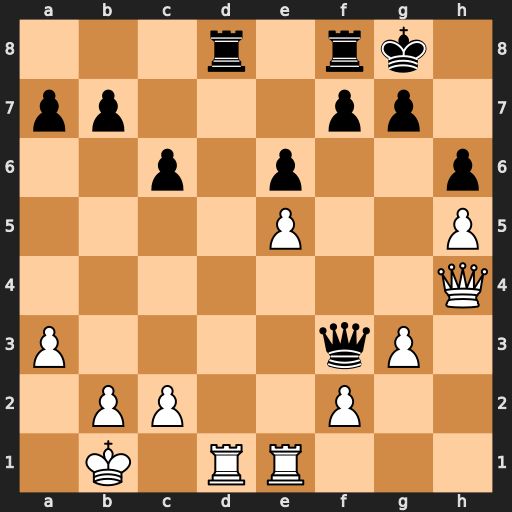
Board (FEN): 3r1rk1/pp3pp1/2p1p2p/4P2P/7Q/P4qP1/1PP2P2/1K1RR3
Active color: w
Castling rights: -
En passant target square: -
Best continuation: Rxd8 Rxd8 Qxd8+